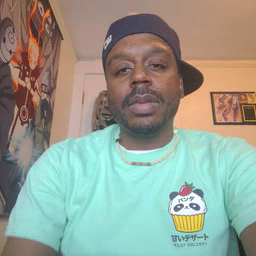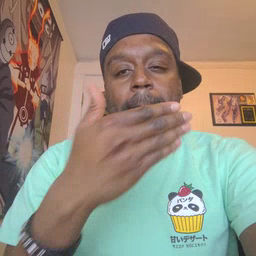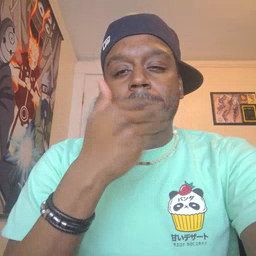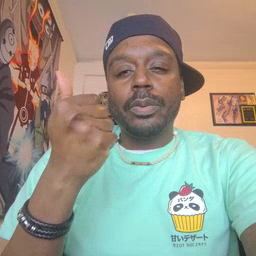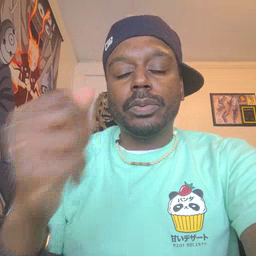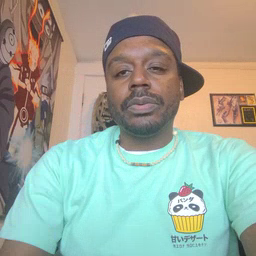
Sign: better